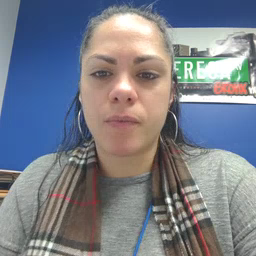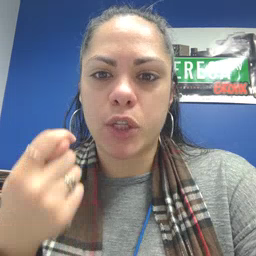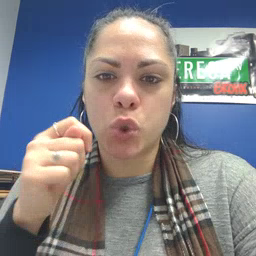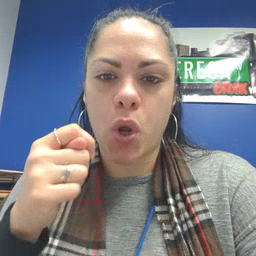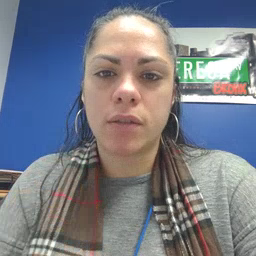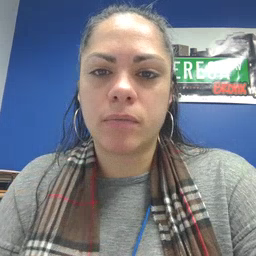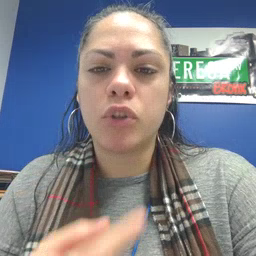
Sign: toy